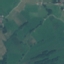
Land use / land cover class: Pasture